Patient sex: M
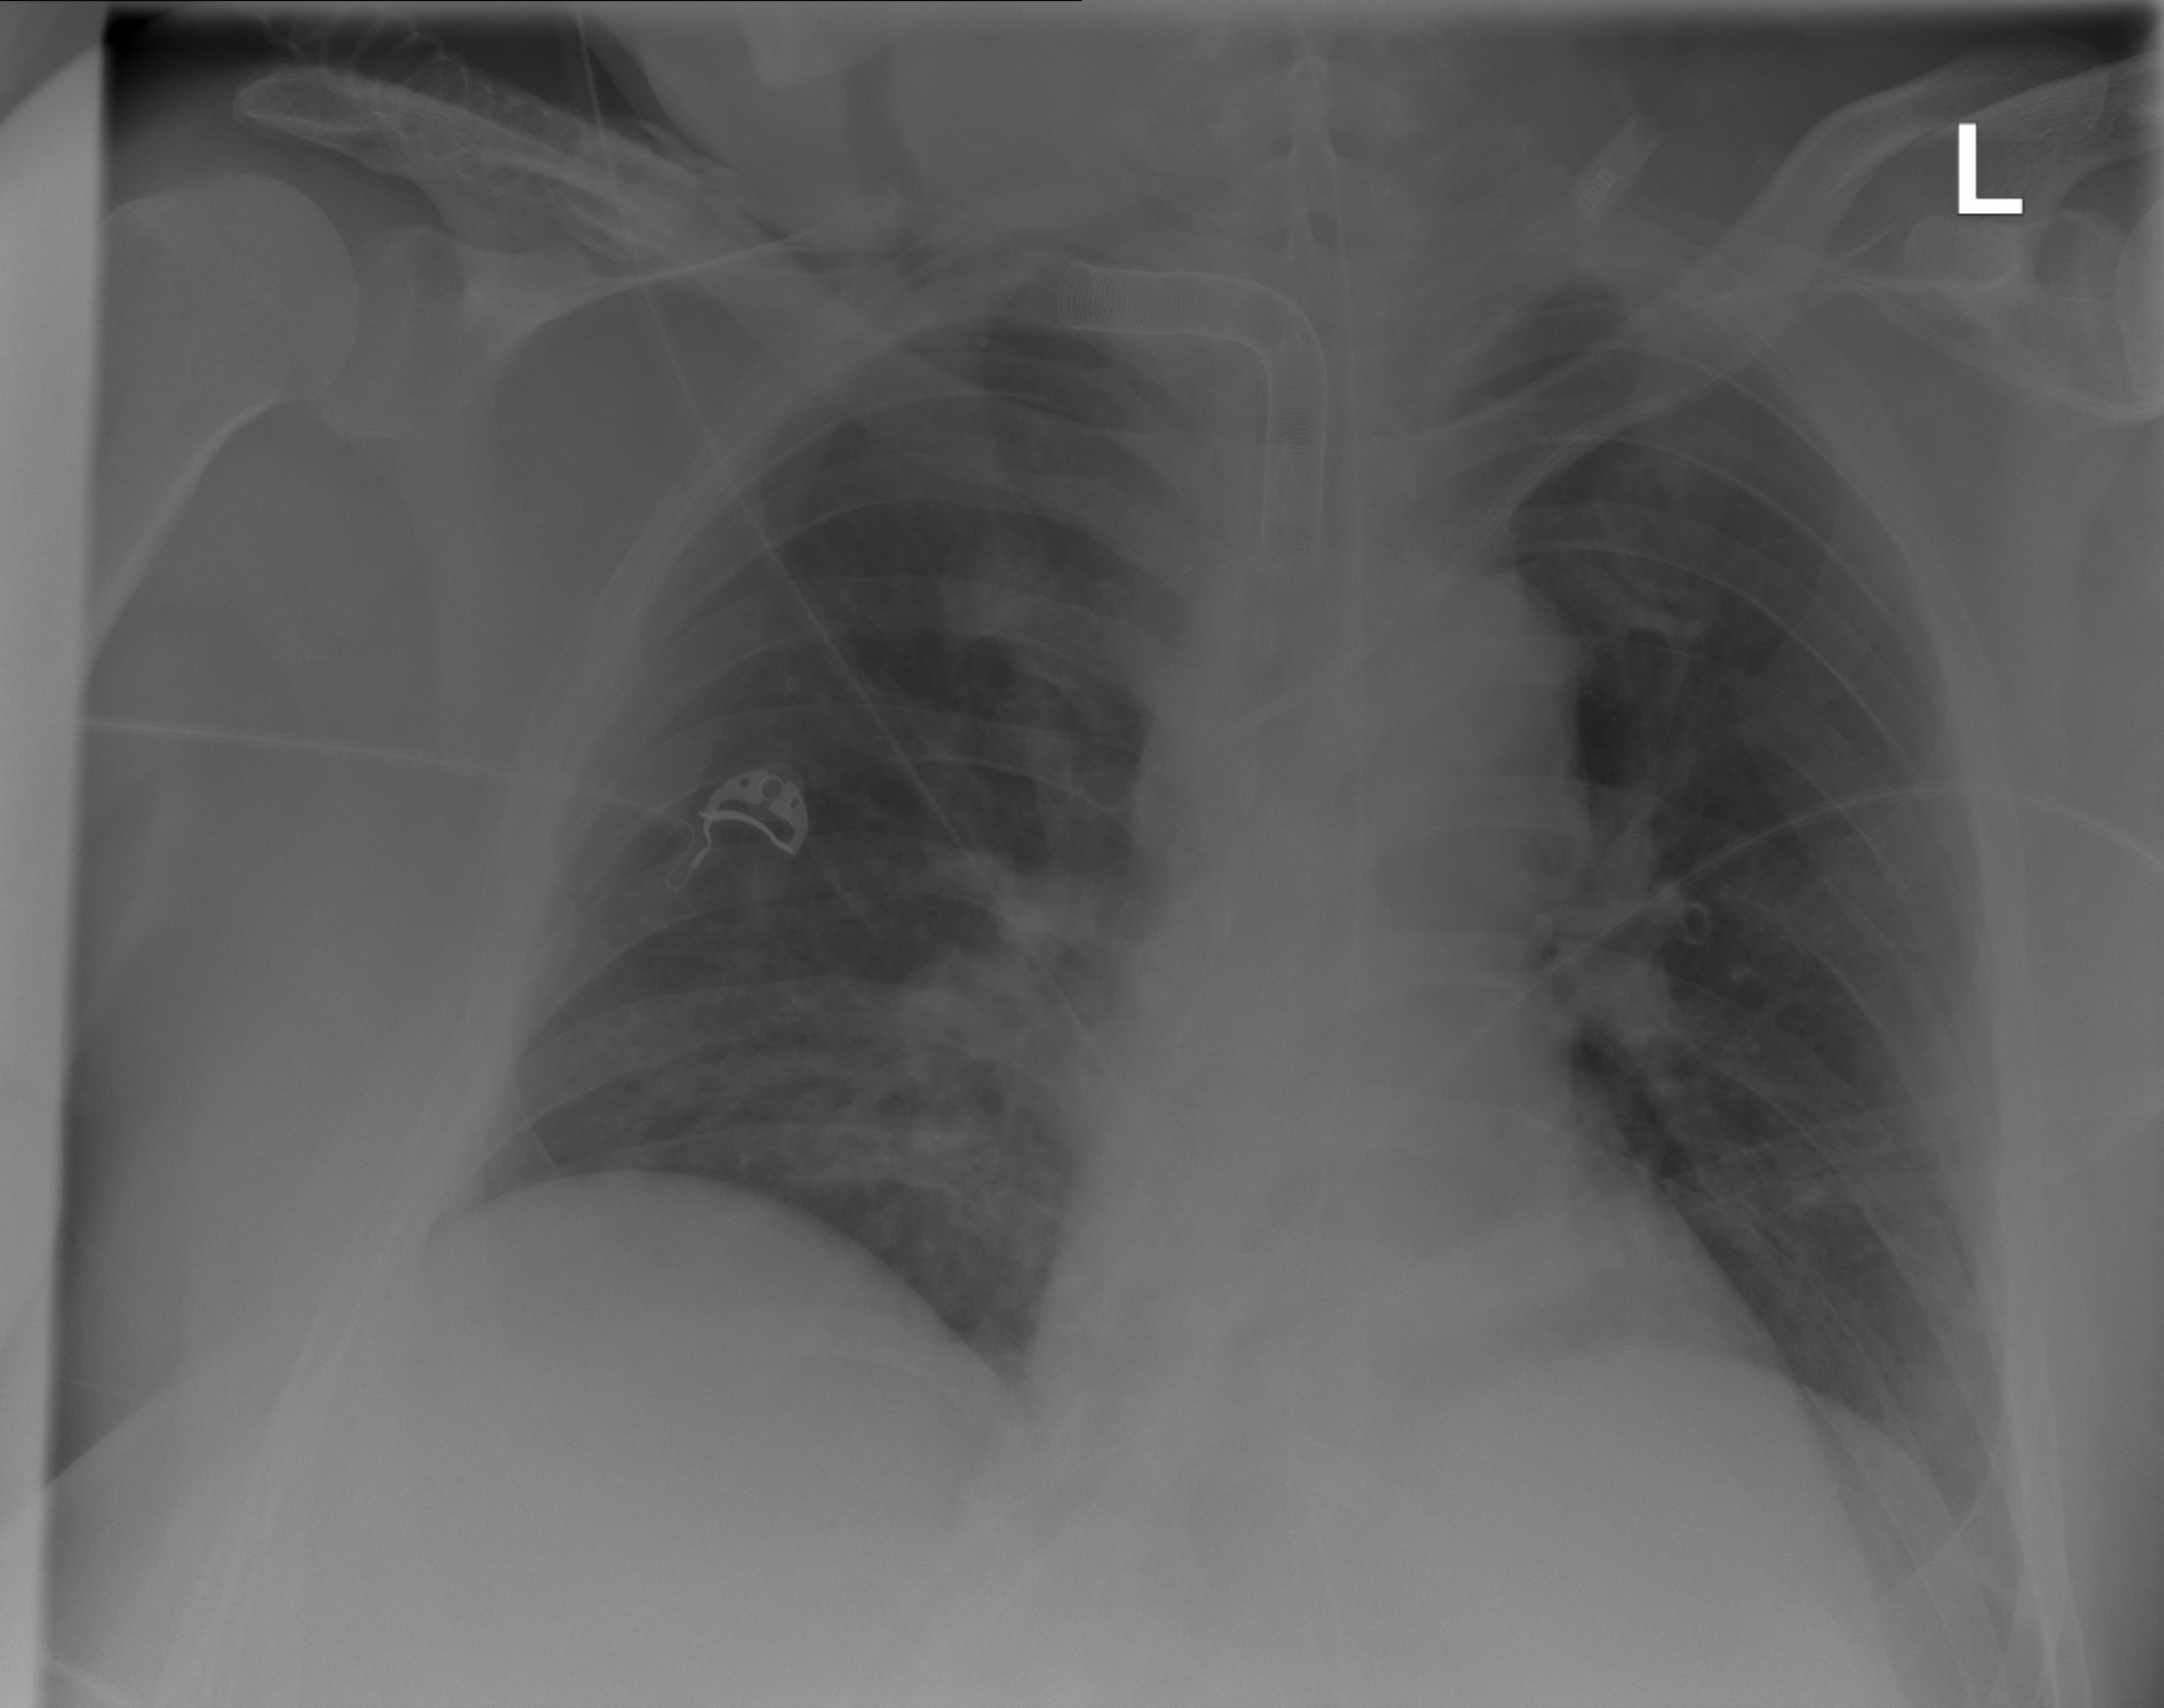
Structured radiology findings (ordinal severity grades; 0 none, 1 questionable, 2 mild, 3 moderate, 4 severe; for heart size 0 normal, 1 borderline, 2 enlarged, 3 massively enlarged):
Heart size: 1
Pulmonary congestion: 2
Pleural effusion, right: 0
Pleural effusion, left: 0
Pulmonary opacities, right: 2
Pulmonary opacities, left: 2
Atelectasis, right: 2
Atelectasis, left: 0